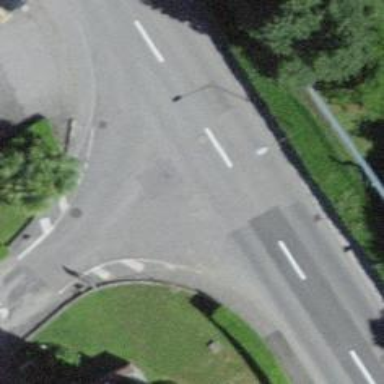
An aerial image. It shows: Residential road with asphalt surface and sidewalks on both sides.